Question: I have a ProductStatus table as listed below. I need to list all products whose latest status is "SU". Along with that I need to list what was the previous status of this product.
Based on referring various posts, it seems like 'CROSS APPLY' will be suitable for this. I made an attempt as listed below but that didn't give the expected result.
What is the best way to achieve this in 'SQL Server 2005' (without using subquery)?
'''
DECLARE @ProductStatus TABLE (ProductStatusID INT, productCode VARCHAR(5), statusCode VARCHAR(2))
INSERT INTO @ProductStatus
SELECT 1,'10011','RE' --Recevied
UNION
SELECT 2,'10011','SU' --Suspended
UNION
SELECT 3,'10012','IT' -- In Transit
UNION
SELECT 4,'10012','RE' -- Received
UNION
SELECT 10,'10012','PR' -- Produced
UNION
SELECT 12,'10012','SU' -- Suspended
UNION
SELECT 14,'10013','RE' -- Recevied
UNION
SELECT 16,'10014','SU' -- Recevied
UNION
SELECT 18,'10014','RE' -- Recevied
'''
CROSS APPLY attempt
'''
SELECT *
FROM @ProductStatus P
CROSS APPLY
(
SELECT MAX(V.ProductStatusID) as maxVal
FROM @ProductStatus V
WHERE V.ProductCode = P.ProductCode
AND V. ProductStatusID < P.ProductStatusID
GROUP BY V.ProductCode
)ML
WHERE P.statusCode = 'SU'
'''

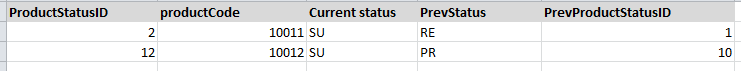
Answer: You can do this with 'cross apply' but I think 'row_number()' is an easier approach:
'''
select ProductCode,
max(case when seqnum = 1 then statusCode end) as LastStatus,
max(case when seqnum = 2 then statusCode end) as PrevStatus
from (select p.*,
row_number() over (partition by ProductCode order by ProductStatusId desc) as seqnum
from @ProductStatus p
) p
group by ProductCode
having max(case when seqnum = 1 then statusCode end) = 'SU';
'''